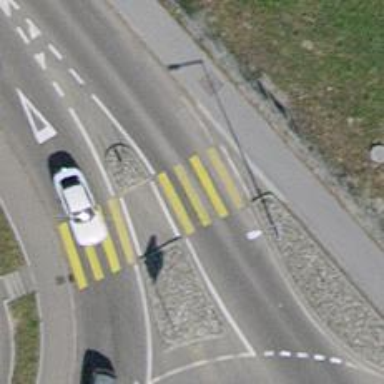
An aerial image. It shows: Uncontrolled zebra crossing on the road.